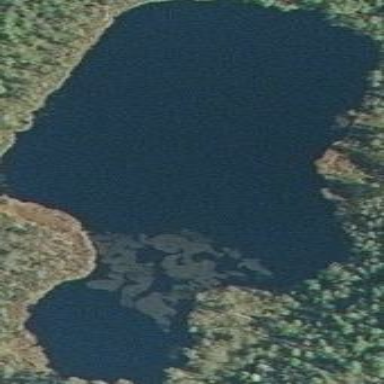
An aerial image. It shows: Serene pond surrounded by nature.